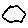
Label: hexagon